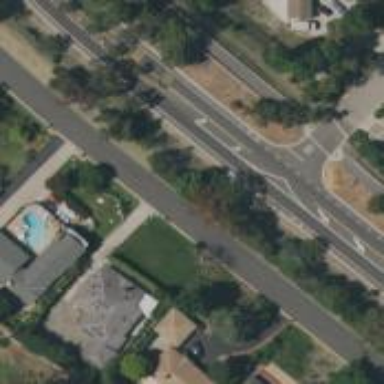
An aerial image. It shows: Asphalt road with primary link designation.